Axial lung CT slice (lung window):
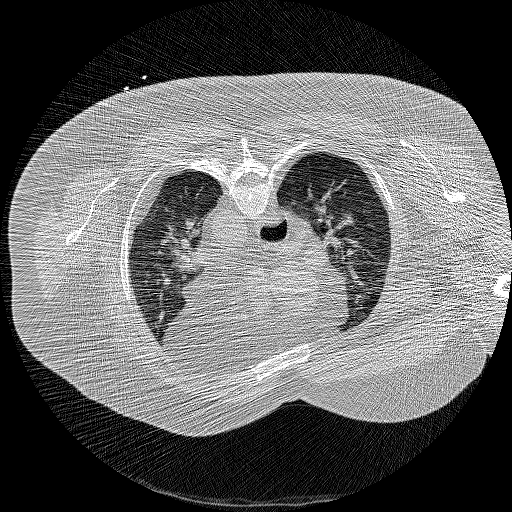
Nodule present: no